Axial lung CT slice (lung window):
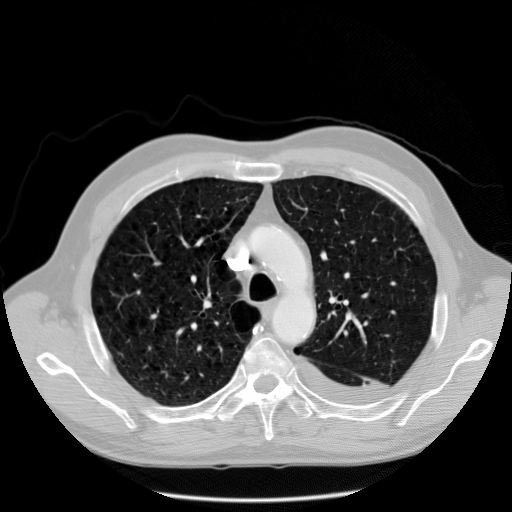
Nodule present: no